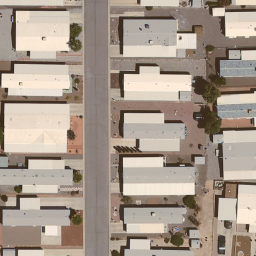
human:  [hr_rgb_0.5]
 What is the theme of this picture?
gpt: mobile home park

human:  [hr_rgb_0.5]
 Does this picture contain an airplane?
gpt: no

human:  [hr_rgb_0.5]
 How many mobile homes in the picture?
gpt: fifteen

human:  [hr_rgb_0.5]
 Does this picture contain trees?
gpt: yes

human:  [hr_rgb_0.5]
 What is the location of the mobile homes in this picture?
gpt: left and right